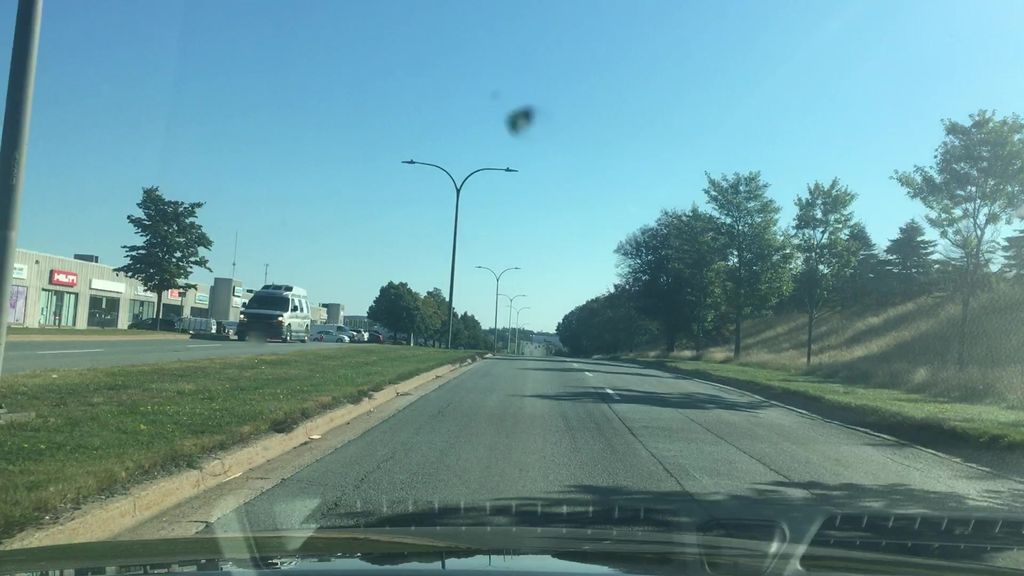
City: halifax